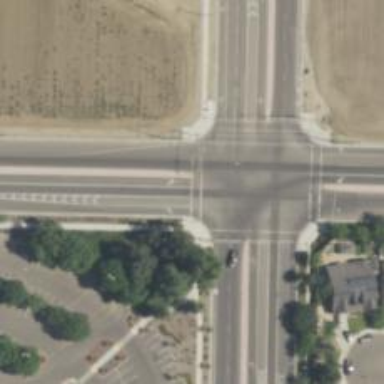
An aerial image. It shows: Crossing with line markings on the road.